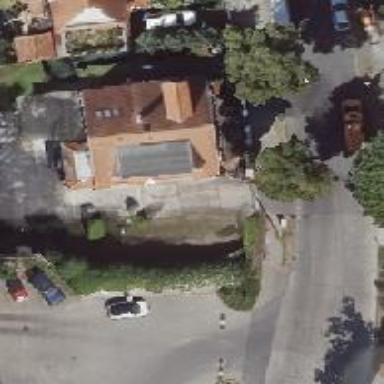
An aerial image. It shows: Restaurant.